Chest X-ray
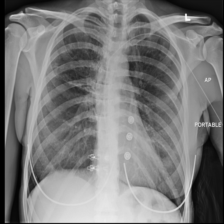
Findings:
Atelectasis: negative
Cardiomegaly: negative
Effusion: negative
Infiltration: negative
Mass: negative
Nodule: negative
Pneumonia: negative
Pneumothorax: negative
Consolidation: negative
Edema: negative
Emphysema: negative
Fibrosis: negative
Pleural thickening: negative
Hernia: negative